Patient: sex F, age 71
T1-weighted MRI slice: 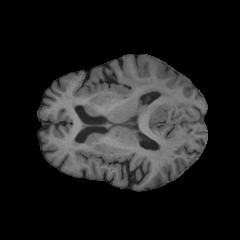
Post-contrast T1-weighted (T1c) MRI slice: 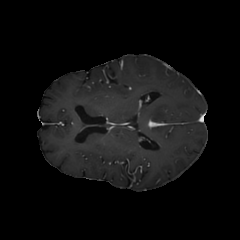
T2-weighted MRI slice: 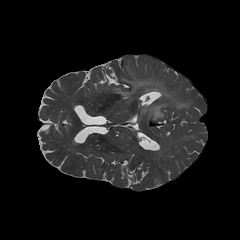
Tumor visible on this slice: yes
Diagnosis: Astrocytoma, IDH-mutant
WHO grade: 2